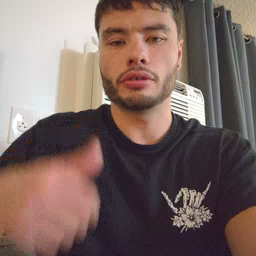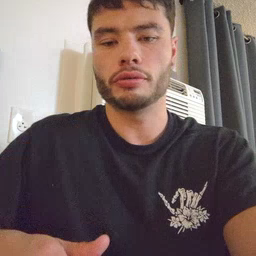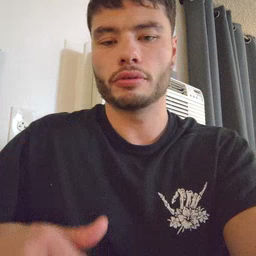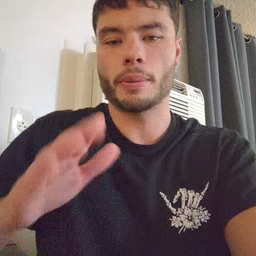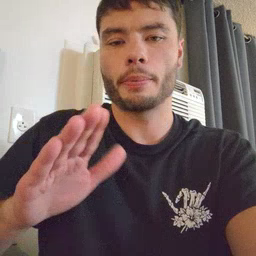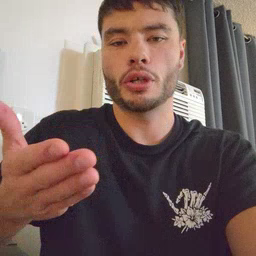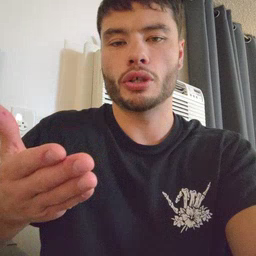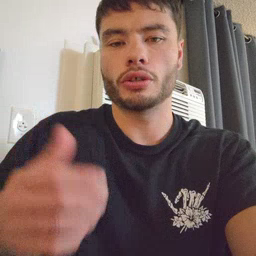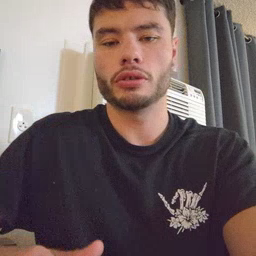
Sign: book